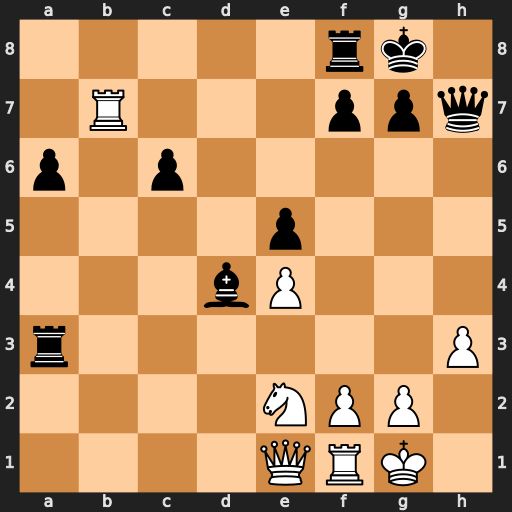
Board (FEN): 5rk1/1R3ppq/p1p5/4p3/3bP3/r6P/4NPP1/4QRK1
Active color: w
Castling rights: -
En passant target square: -
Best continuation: Nxd4 exd4 Qb4 Rxh3 gxh3